Question: So I want create new product for my app with type Non-Consumable, but when i click button "Create type" i see only one type "Free Subscription"

Why do I see only "Free Subscription"?
How can I set "Non-Consumable" for products of app?
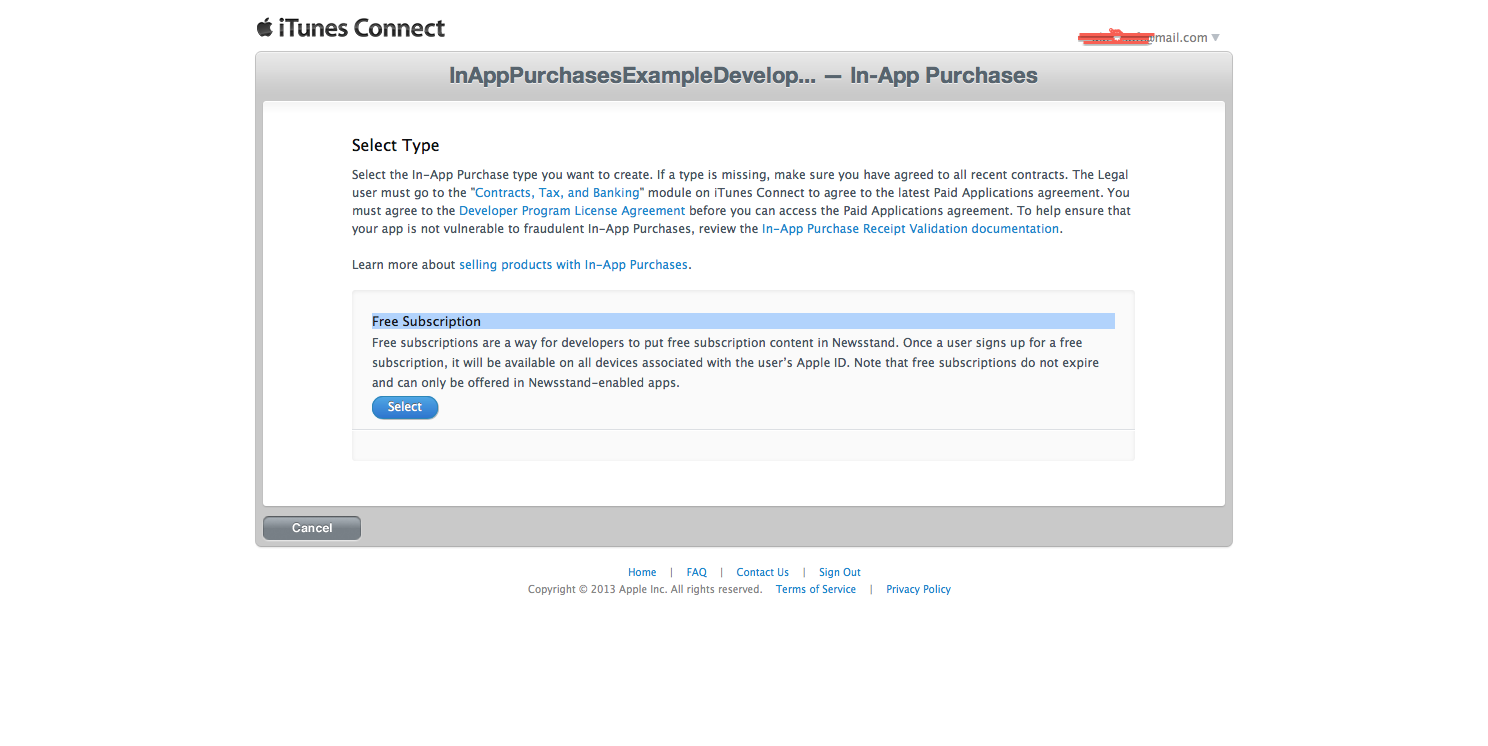
Answer: I think it explains itself.
> If a type is missing, make sure you have agreed to all recent
contracts.
You must be missing something in the contracts area that you need to complete before the other options will be made available.